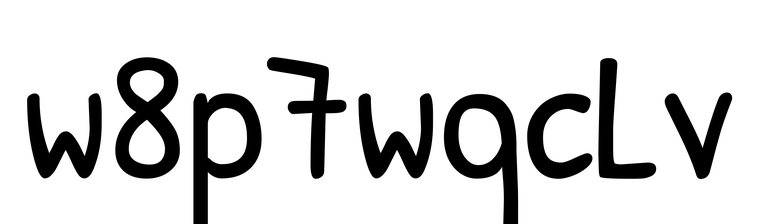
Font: PatrickHand-Regular